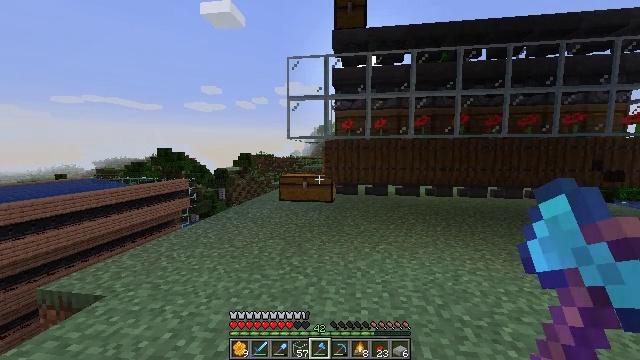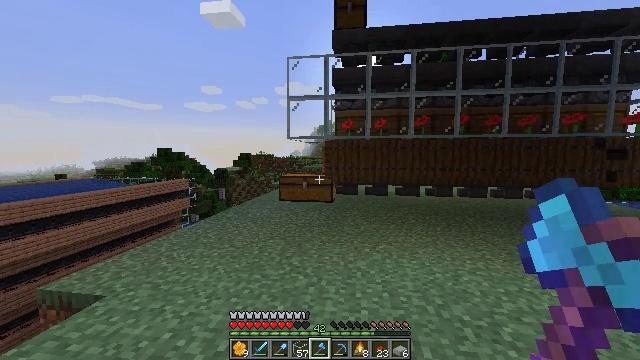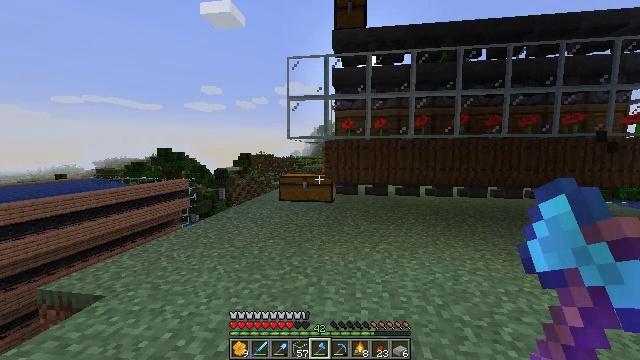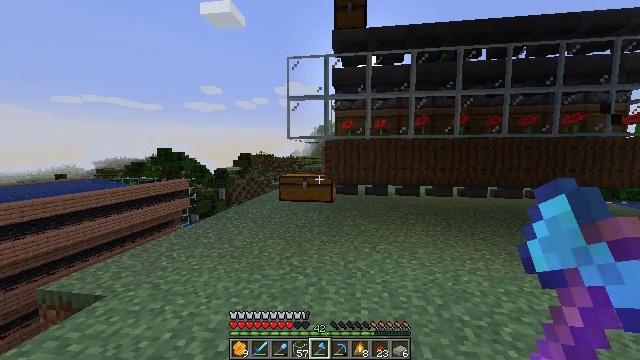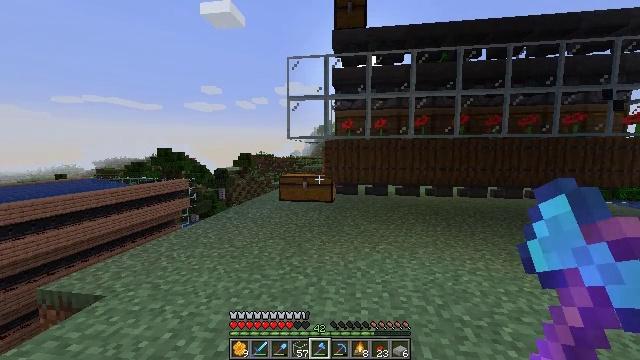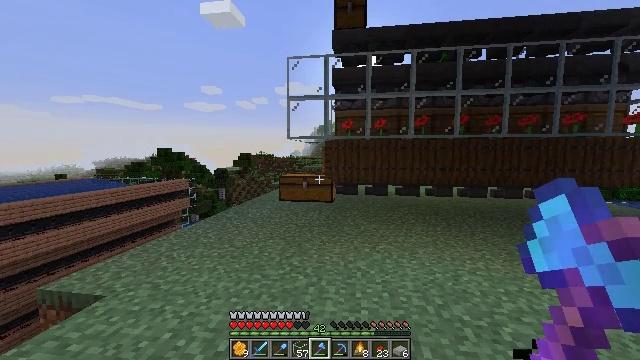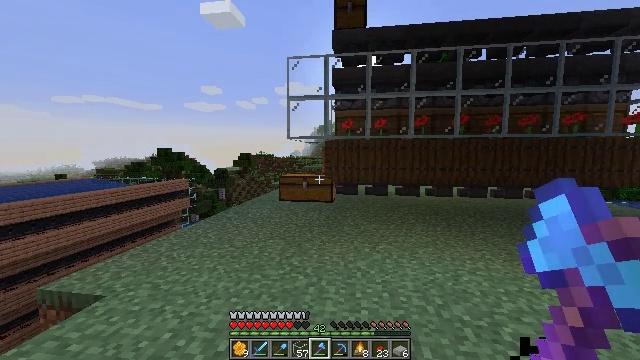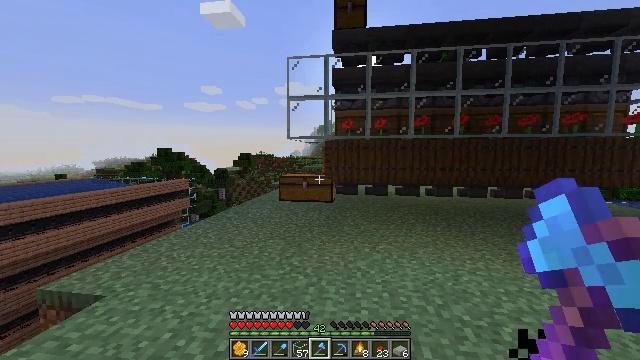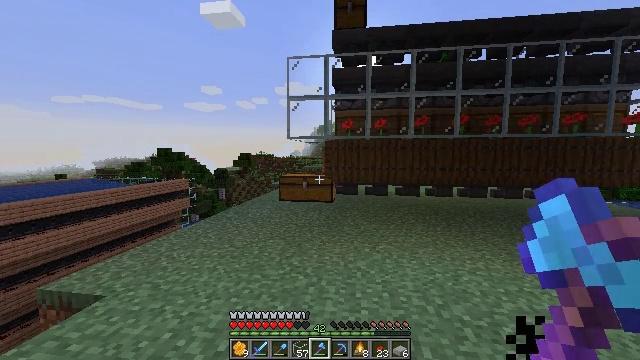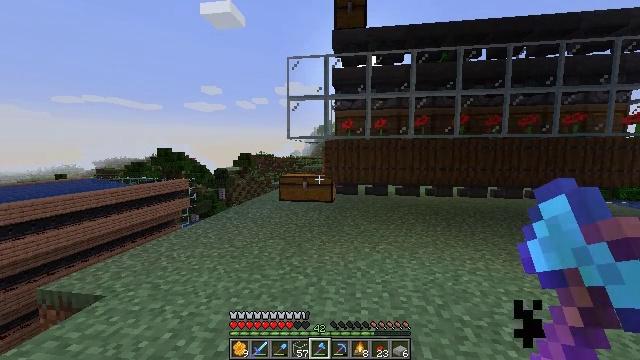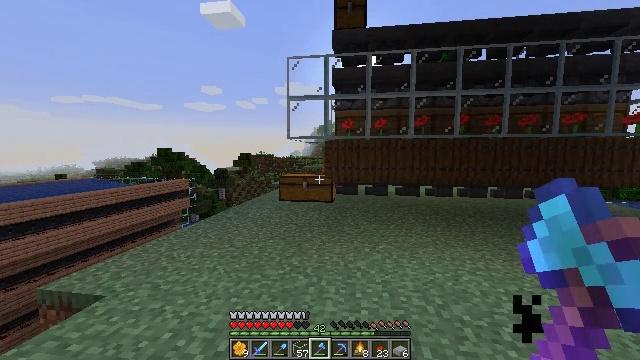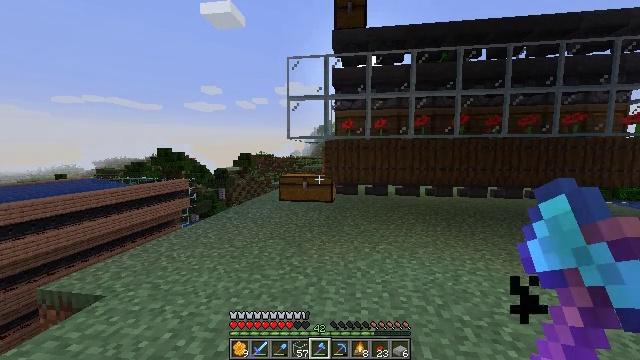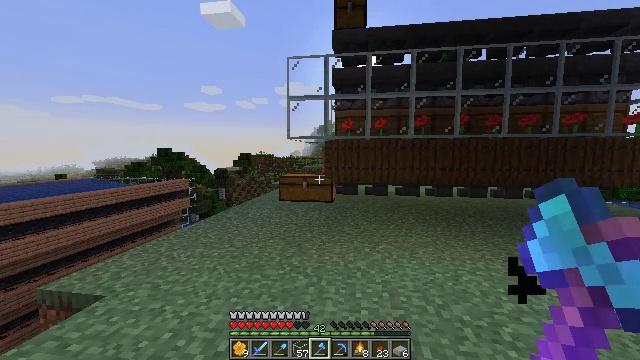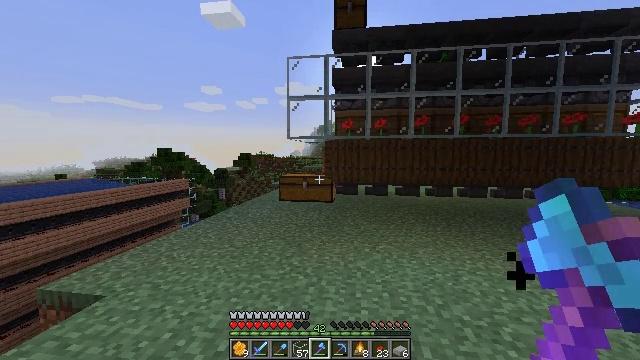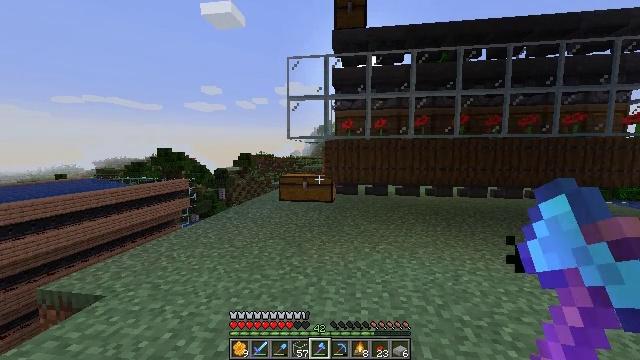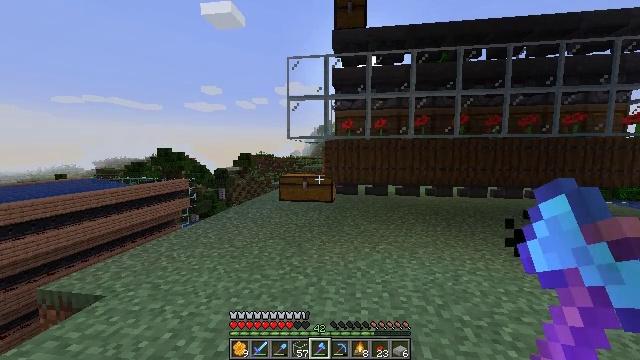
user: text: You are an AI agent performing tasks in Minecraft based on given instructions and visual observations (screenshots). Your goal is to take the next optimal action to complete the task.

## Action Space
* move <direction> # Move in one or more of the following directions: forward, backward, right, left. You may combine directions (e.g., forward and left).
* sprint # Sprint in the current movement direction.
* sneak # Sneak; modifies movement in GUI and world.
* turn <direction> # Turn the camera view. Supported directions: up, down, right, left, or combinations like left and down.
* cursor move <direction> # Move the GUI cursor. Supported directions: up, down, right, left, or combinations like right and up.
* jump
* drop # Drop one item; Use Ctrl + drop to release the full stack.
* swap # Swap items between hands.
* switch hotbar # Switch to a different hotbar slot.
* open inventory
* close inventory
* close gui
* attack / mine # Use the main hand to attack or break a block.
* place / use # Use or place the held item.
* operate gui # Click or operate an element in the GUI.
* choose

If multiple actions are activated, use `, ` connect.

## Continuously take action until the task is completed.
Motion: motion action
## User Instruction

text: Create a glass bottle using three glass blocks.
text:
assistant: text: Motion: no_op
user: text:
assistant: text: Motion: no_op
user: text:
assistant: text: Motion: no_op
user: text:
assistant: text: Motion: no_op
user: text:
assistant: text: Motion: no_op
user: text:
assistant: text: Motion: no_op
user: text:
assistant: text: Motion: no_op
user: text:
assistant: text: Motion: no_op
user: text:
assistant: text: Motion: no_op
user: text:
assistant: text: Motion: no_op
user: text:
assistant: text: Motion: no_op
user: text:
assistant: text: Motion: no_op
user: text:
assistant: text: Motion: no_op
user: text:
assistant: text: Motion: no_op
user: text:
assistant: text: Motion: no_op
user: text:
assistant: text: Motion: no_op
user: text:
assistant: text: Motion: no_op
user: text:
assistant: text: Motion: no_op
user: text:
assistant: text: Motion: no_op
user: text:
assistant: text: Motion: no_op
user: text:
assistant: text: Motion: no_op
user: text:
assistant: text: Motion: no_op
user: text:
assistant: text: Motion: no_op
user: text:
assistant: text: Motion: no_op
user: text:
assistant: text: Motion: no_op
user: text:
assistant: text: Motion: no_op
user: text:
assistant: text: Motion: no_op
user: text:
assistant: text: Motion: no_op
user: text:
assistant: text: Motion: no_op
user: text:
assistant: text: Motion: no_op